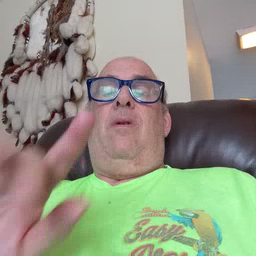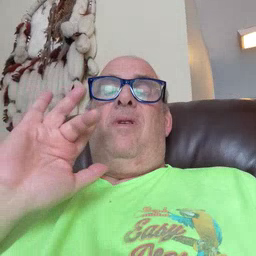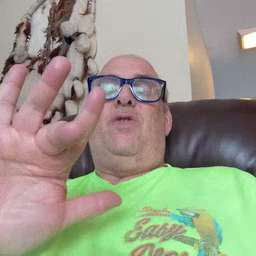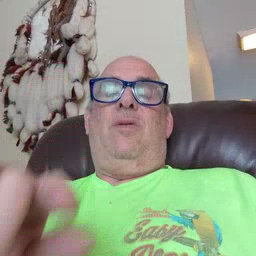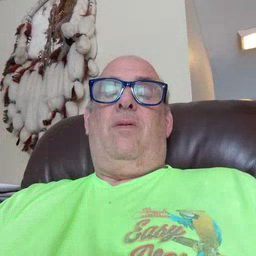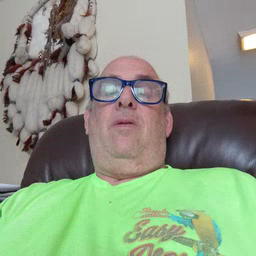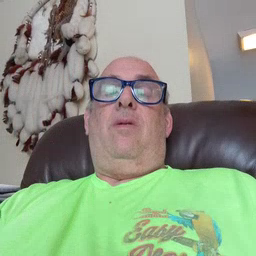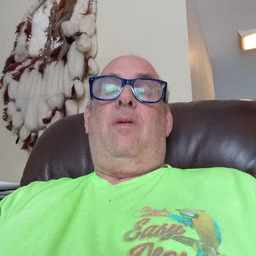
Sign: touch